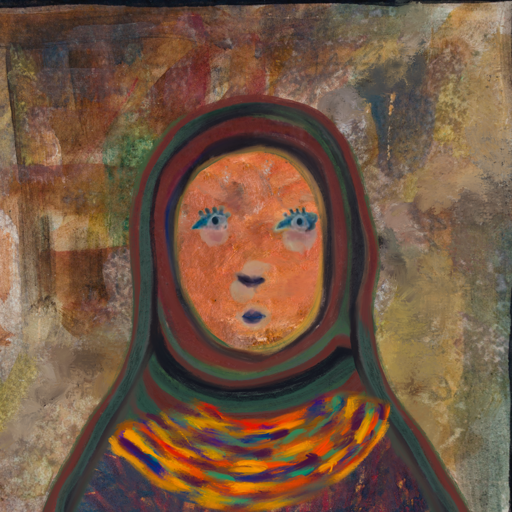
Background: Mosgoul, Head And Neck Front: Boggyland, Face Front: Hill_Girl, Bust: In_The_Sun, Hair Front: Blank, Head Accessory: After_Raid_Scarf, Second Necklace: An_Impression_2, Necklace: Blank, Baby: Blank